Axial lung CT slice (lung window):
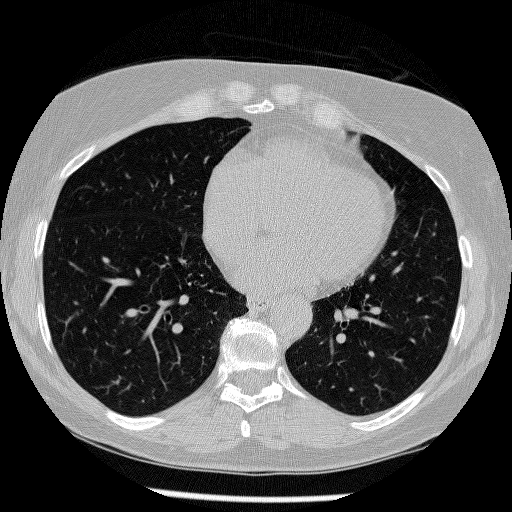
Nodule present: no